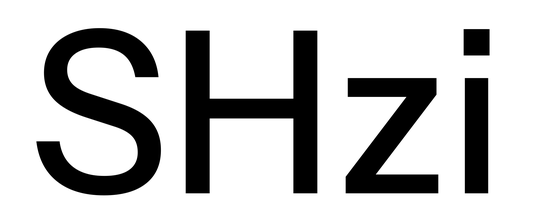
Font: InstrumentSans_Medium